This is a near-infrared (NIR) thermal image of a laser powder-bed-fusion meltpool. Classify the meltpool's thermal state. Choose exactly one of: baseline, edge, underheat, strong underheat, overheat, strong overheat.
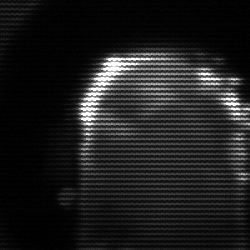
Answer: baseline